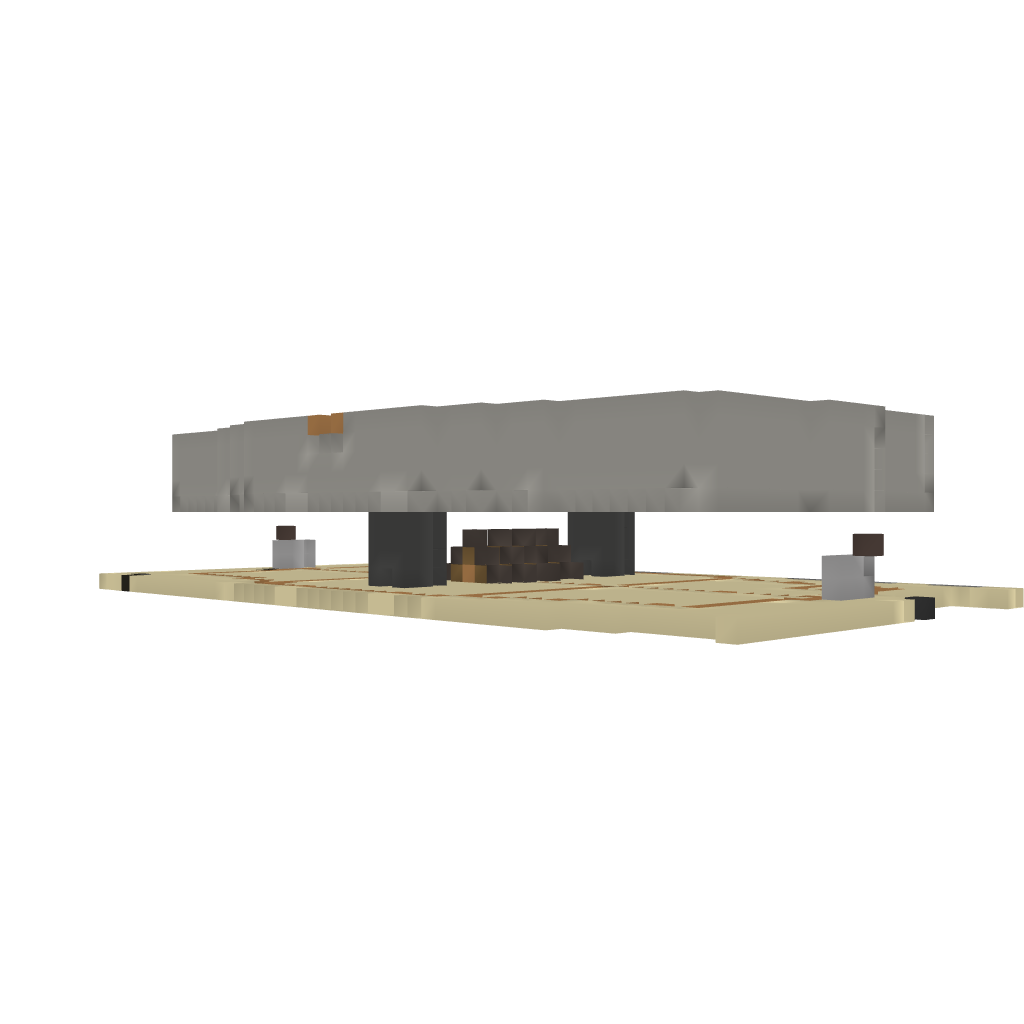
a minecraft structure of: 1 V 1 PVP arena